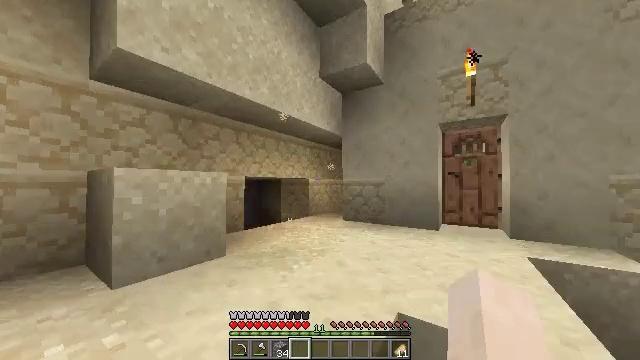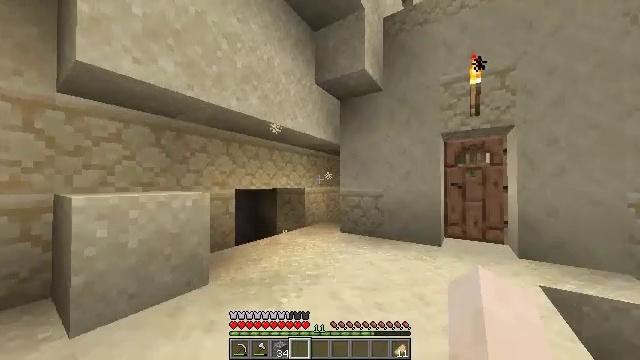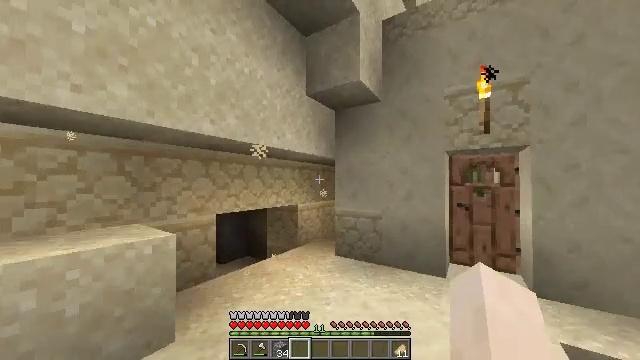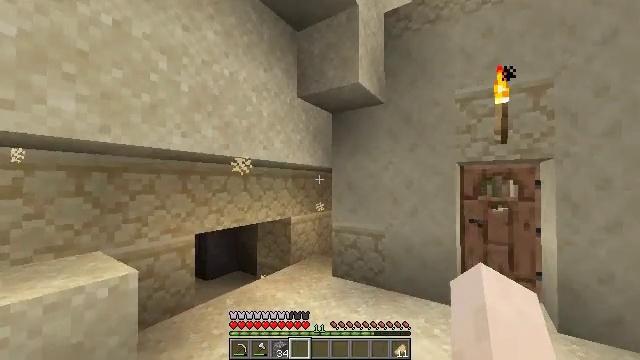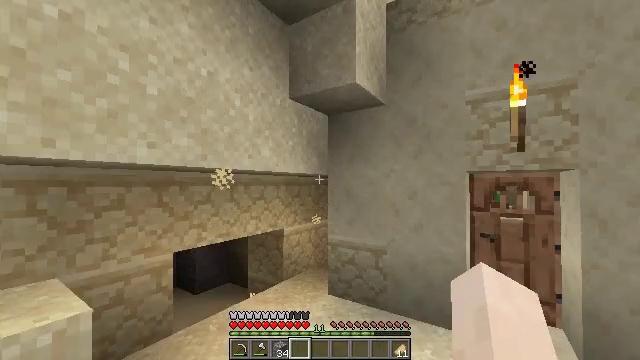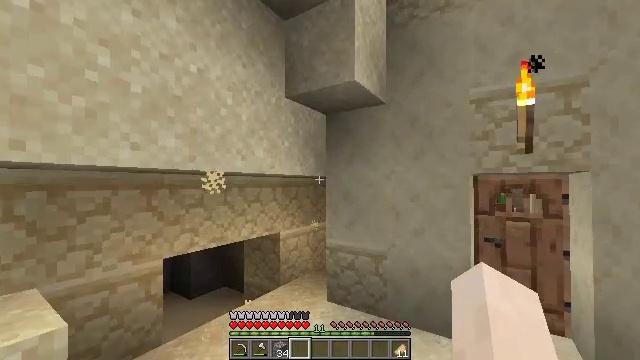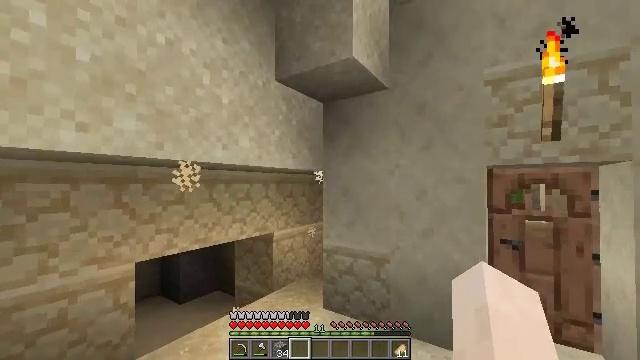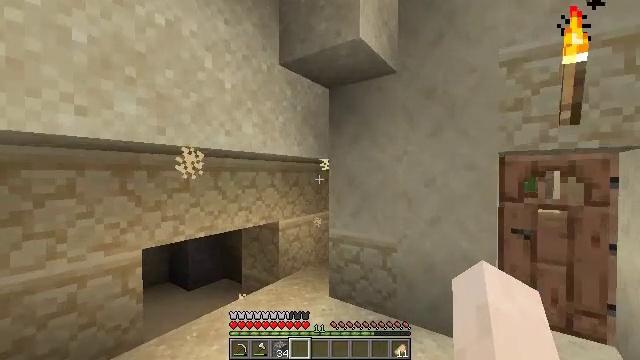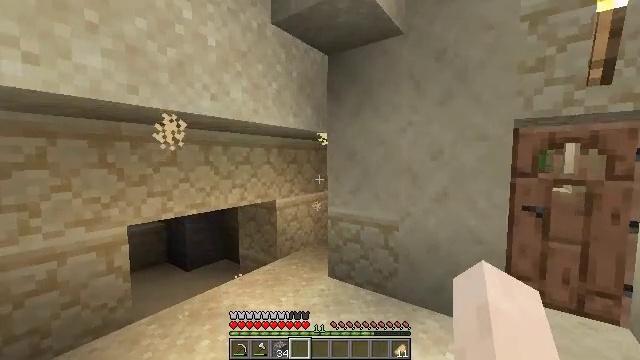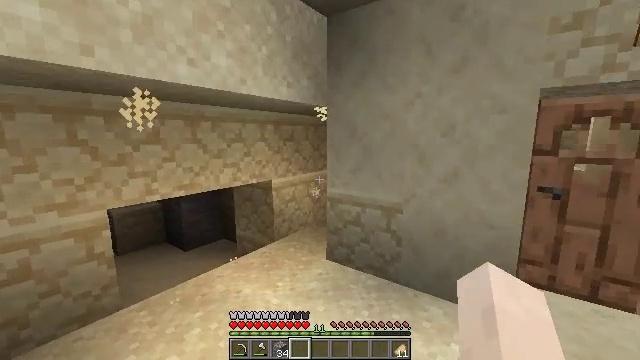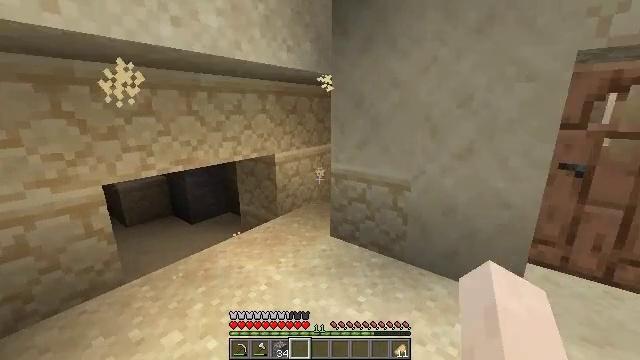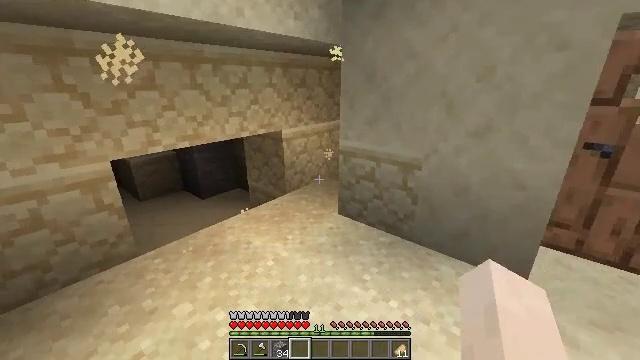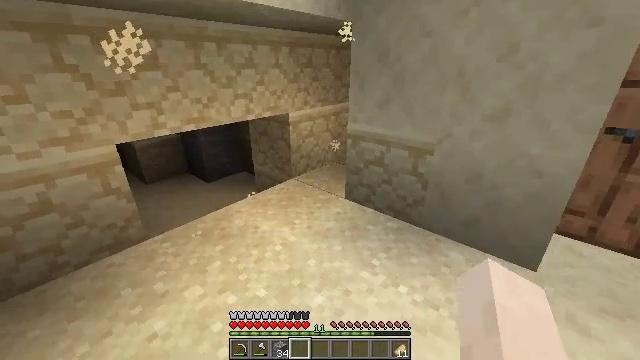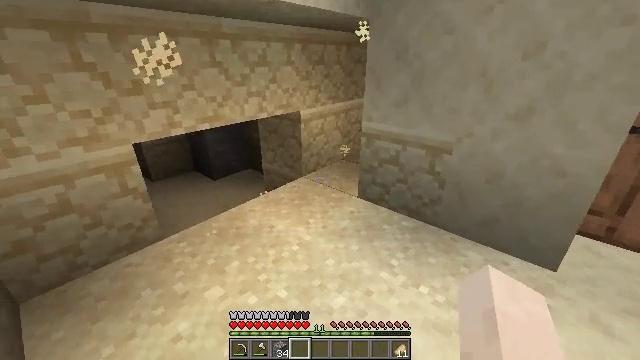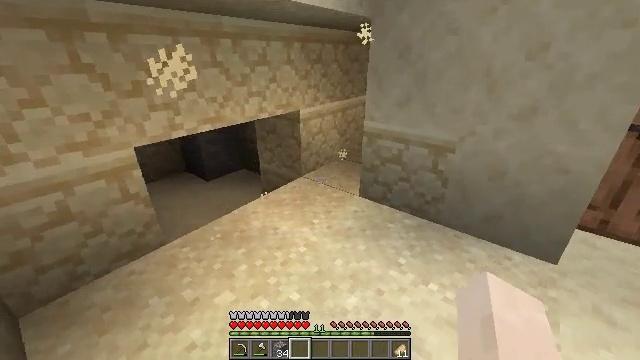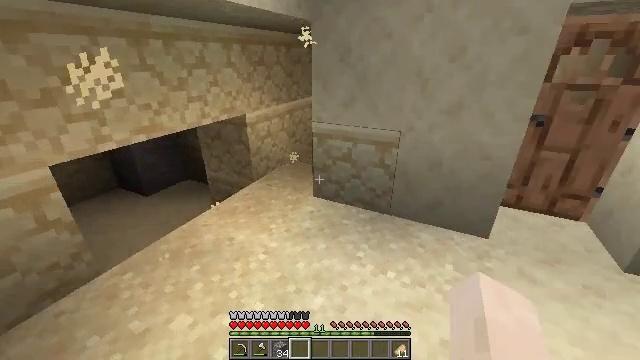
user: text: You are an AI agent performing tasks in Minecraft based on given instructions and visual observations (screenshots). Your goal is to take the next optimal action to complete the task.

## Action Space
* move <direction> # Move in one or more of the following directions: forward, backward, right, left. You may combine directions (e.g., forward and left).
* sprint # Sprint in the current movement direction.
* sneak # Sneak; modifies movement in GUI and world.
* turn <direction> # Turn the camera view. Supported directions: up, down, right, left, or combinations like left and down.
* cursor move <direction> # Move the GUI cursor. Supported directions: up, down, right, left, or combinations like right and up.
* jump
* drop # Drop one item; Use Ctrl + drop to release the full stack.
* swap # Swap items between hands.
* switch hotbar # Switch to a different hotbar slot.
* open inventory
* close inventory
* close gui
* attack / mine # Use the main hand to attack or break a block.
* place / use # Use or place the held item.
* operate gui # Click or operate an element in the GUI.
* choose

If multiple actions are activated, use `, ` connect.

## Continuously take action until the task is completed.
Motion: motion action
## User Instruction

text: Extract smooth sandstone from its location.
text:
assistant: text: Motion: move forward and move left, jump
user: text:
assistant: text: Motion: move forward and move left, jump
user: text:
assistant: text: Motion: move forward and move left, jump
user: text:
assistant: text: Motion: move forward and move left, jump
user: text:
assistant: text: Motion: move forward
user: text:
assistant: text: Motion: move forward
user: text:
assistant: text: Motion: move forward, turn left and down
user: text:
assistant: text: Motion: move forward, turn down
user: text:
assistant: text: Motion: turn down
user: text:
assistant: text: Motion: turn left and down
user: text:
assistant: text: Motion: turn left and down
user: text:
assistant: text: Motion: move left, turn down
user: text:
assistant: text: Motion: move left
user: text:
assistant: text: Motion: move left, turn right
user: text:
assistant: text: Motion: move left, turn right
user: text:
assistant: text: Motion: move left, turn right and up
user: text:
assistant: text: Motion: move left, turn right and up
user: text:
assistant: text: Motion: move left, turn right and up
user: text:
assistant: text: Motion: move left, turn right
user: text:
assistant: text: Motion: no_op
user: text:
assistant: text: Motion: no_op
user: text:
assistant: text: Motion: move right
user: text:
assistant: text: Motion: move right
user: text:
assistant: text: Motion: move right
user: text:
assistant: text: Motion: move right
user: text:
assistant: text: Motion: move right
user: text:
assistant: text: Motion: move forward and move right
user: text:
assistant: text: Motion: move forward and move right
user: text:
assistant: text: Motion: move forward and move right
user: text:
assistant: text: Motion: move forward and move right